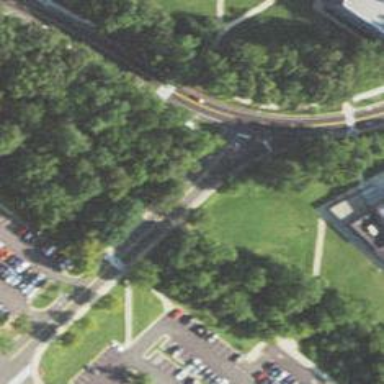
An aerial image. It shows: Tertiary_link road with asphalt surface.